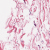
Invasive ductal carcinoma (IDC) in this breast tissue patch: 0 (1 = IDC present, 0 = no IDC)